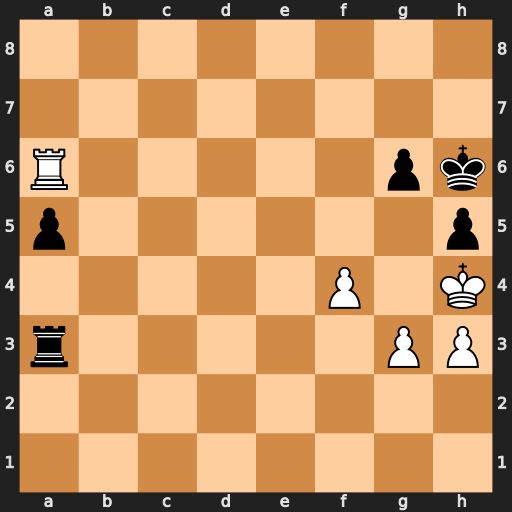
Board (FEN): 8/8/R5pk/p6p/5P1K/r5PP/8/8
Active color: w
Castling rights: -
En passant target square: -
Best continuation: f5 Kg7 Rxg6+